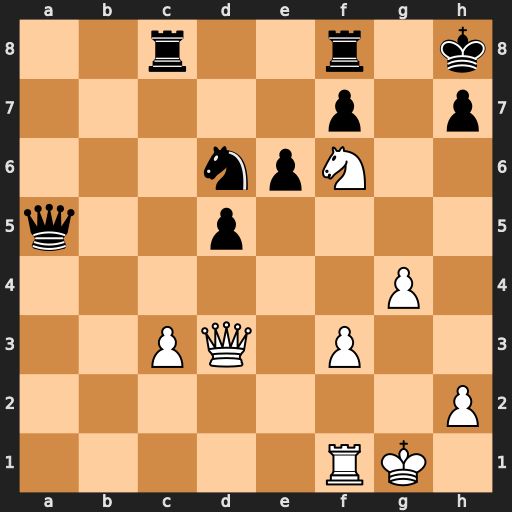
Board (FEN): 2r2r1k/5p1p/3npN2/q2p4/6P1/2PQ1P2/7P/5RK1
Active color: w
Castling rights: -
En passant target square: -
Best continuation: Qxh7#